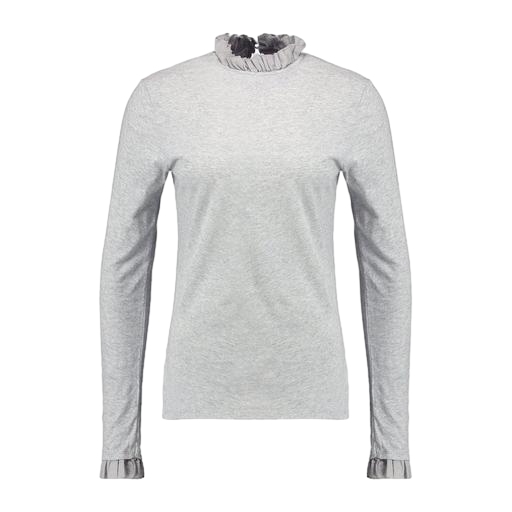
long-sleeve t-shirt only macy, gray women's long-sleeve t-shirt, gray long-sleeve turtleneck tee, white background